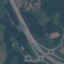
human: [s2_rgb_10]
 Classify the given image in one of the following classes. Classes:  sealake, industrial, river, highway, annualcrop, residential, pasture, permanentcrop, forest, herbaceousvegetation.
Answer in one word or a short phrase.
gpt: Highway